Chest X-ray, PA view. Patient: 36 years old, sex M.
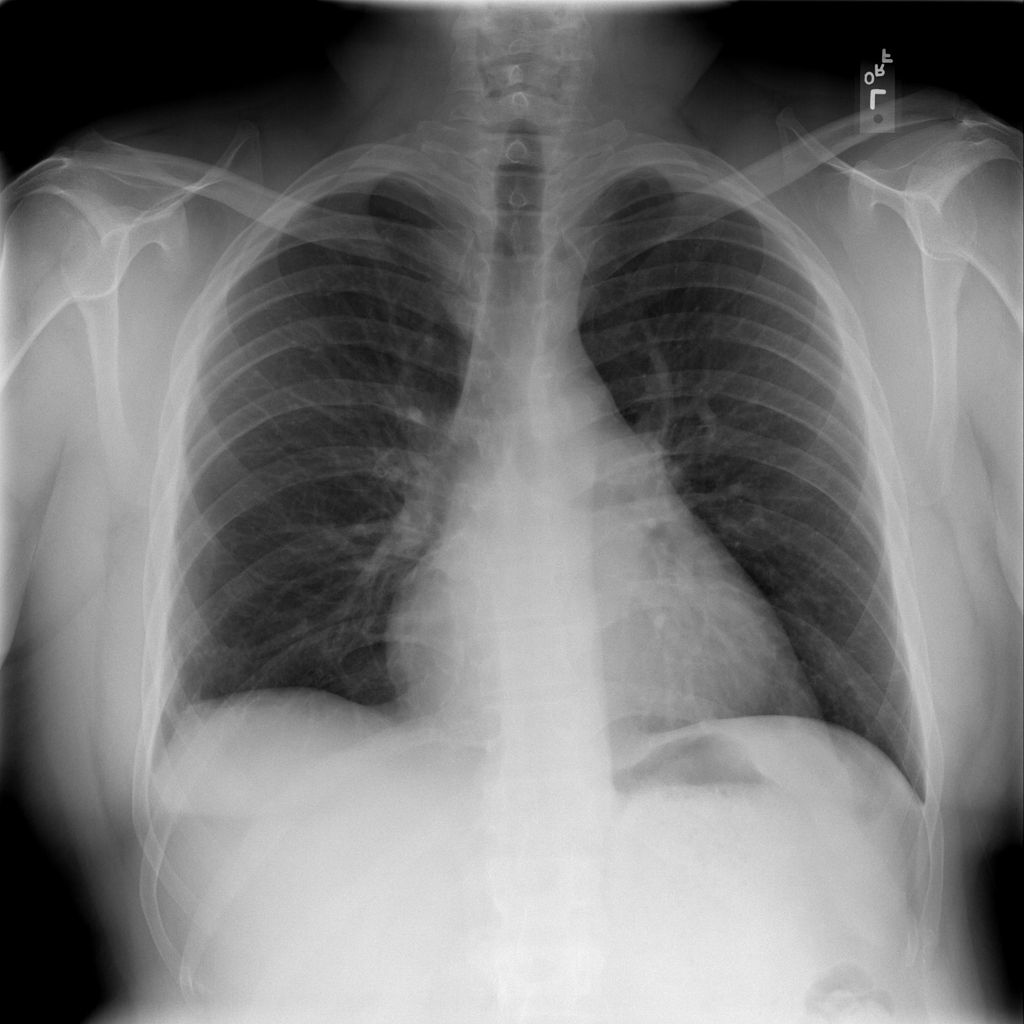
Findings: No Finding